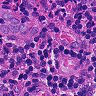
Metastatic tissue present: yes